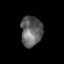
Tissue: prostate
Cell type: T cells
Senescence score: 0.2819
Nuclear area (px): 635
Mean DAPI intensity: 97.717